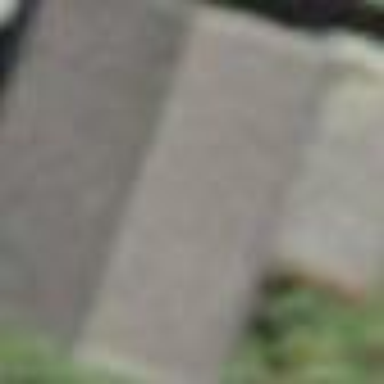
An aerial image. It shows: Shed.